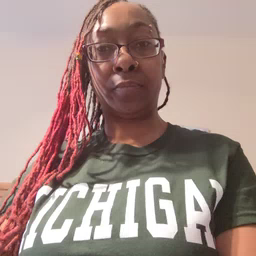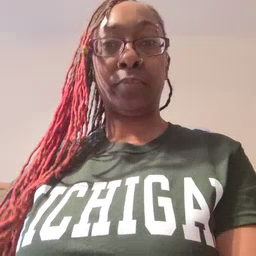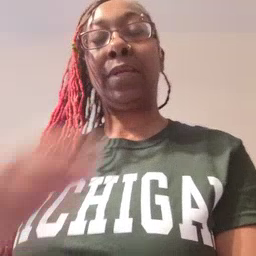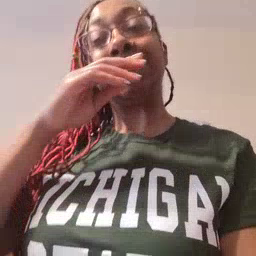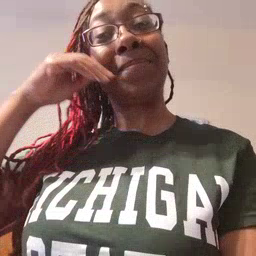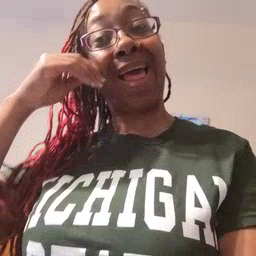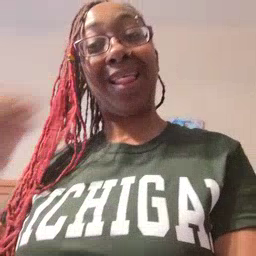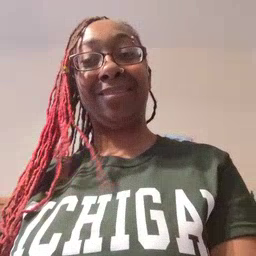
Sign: smile